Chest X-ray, PA view. Patient: 51 years old, sex M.
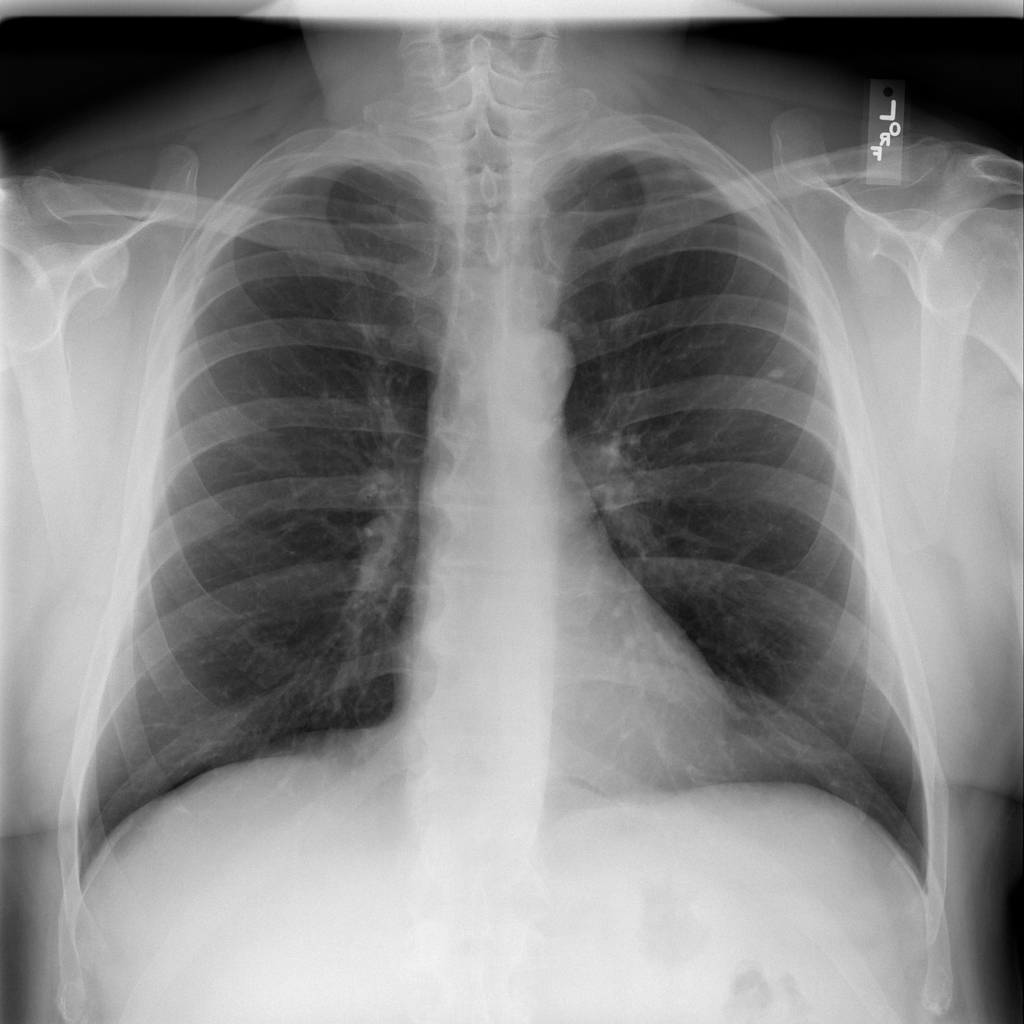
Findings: Mass